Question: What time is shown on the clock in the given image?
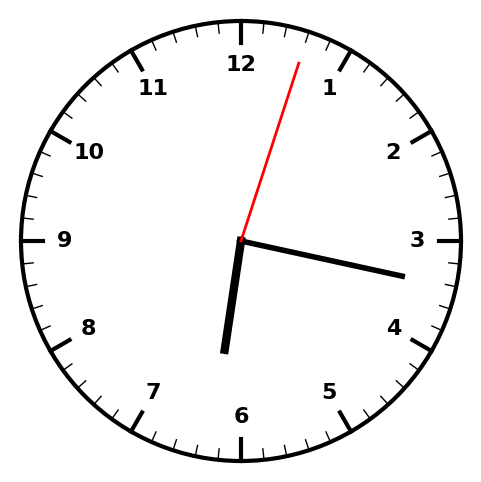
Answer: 06:17:03